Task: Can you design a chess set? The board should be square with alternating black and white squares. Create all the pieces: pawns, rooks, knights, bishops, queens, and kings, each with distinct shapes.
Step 576:
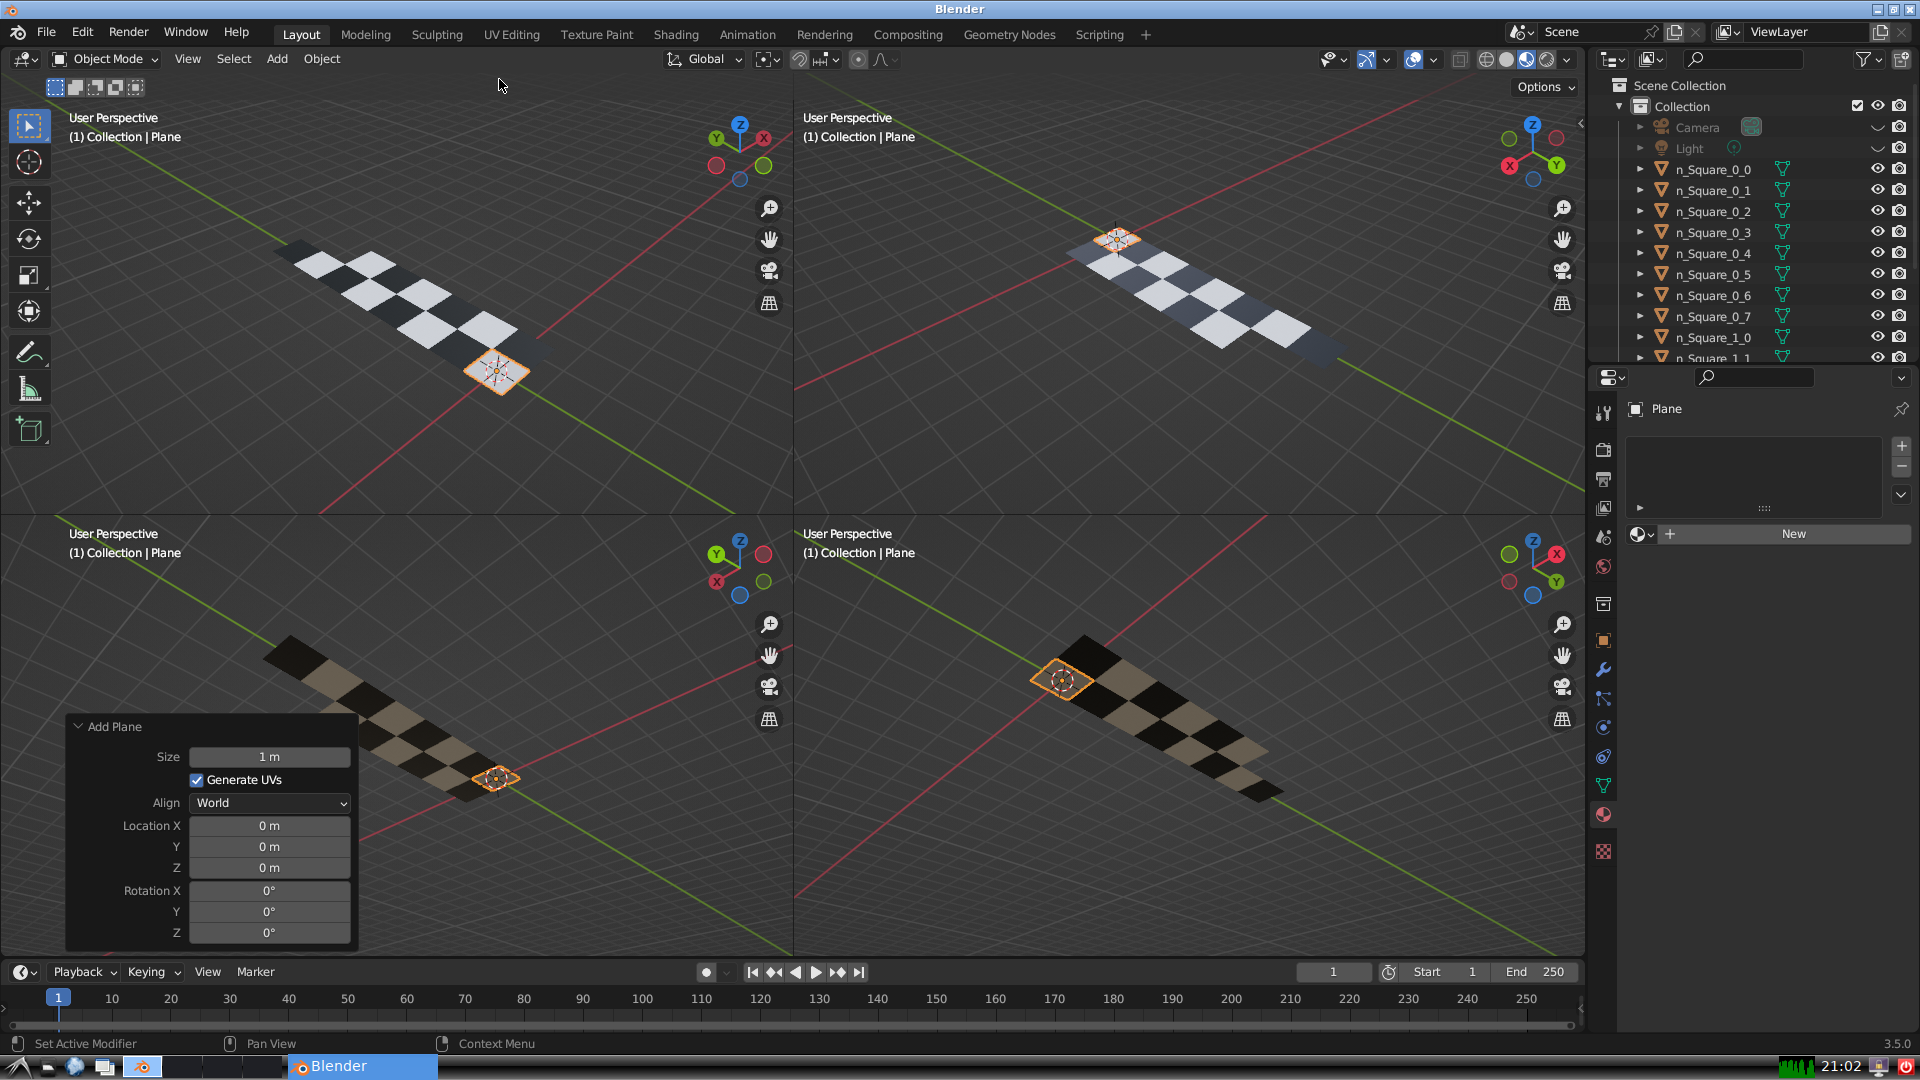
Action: {"mouse_move": [270, 758]}